Interaction volume radius: 5 \u00c5
Interaction volume height: 20 \u00c5
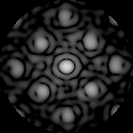
Disorder parameter: 0.3526